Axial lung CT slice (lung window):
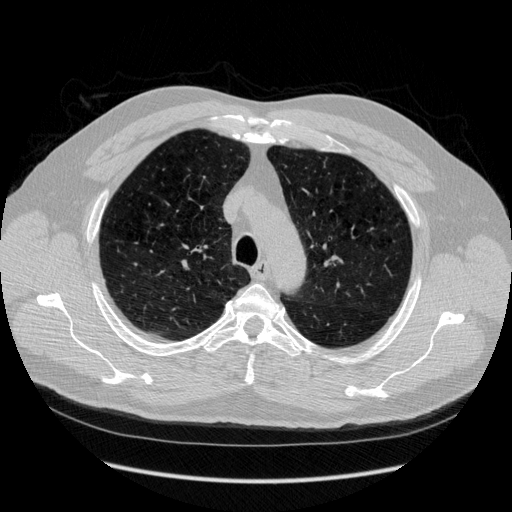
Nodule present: no